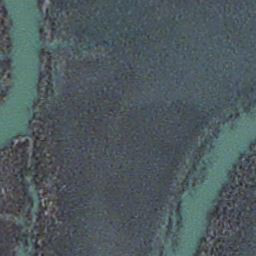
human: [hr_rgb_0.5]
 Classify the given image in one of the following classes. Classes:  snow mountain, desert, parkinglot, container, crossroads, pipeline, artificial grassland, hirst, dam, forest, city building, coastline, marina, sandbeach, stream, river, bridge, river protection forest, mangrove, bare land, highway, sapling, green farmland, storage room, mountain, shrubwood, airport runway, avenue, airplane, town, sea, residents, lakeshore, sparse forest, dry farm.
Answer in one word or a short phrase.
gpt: stream